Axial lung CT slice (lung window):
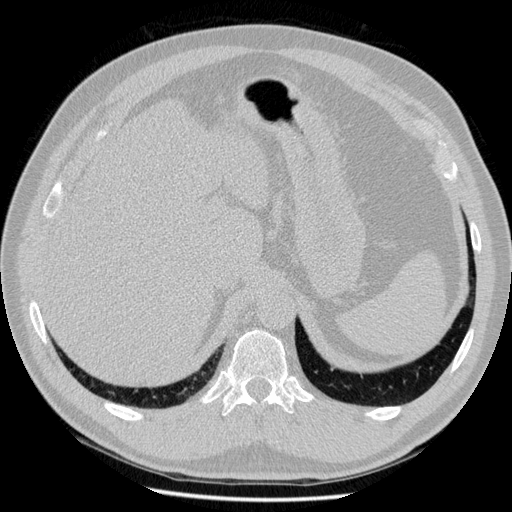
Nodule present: no